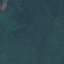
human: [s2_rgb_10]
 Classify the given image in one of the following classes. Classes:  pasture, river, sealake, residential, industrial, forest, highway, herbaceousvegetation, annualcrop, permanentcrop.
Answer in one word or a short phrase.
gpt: Forest